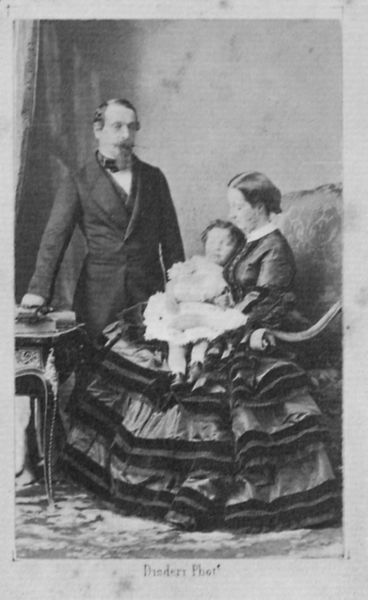
Titel: Kaiser Napoleon III. mit Familie
Künstler: Andrè Adolphe Eugené Disdéri
Schlagwörter: dunkel, hand, mann, schlaf, weiß, mädchen, sitzen, frau, grau, haar, hell, hintergrund, holz, kleid, kleider, licht, schmuck, schwarz, stuhl, tisch, zimmer, blick, dame, rock, schleife, teppich, alt, anzug, bart, hemd, jacke, jung, wand, arm, falten, kragen, stehen, bild, herr, möbel, portrait, porträt, vorhang, boden, haare, sessel, sitzend, stehend, drei, familie, kind, mutter, tochter, vater, mittelscheitel, beine, perücke, schrift, sofa, wohnzimmer, armlehne, schlafen, schlafend, lehne, ort, schuhe, baby, rand, frack, polster, zopf, atelier, tischchen, rüschen, schoß, knöpfe, fliege, jacket, weste, foto, fotografie, photographie, buch, schwarz-weiss, text, buchstaben, beschriftung, kleidchen, kleinkind, photo, biedermeier, dresden, bänder, beistelltisch, wort, familienportrait, schwrzweiß, wörter, nachwuchs, diva, chippendale, familienfoto, bidermeier, junge familie, saume, zussamensein, 19. jahrhundert, 1900, sschwarz weiß, faamilie